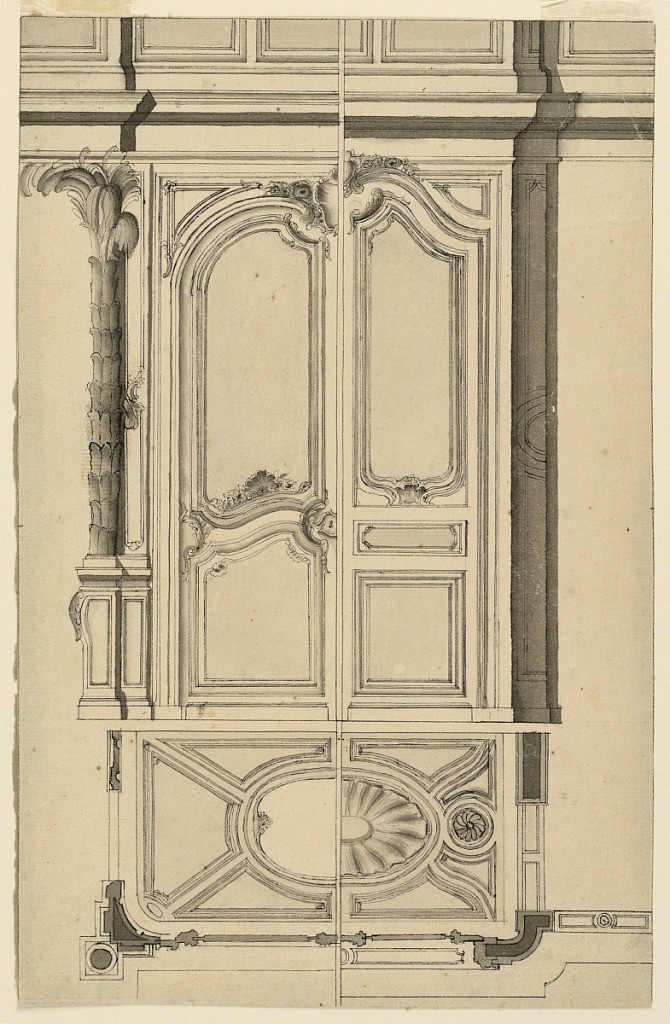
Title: Design for a door of an organ loft
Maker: F. Cornille, active 1740 - 1756
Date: after 1751
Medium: Pen and ink, brush and black ink wash
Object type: Drawing
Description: Variation of the designs of F.Cornille for Saint Roch in Paris of 1751, as engraved by A.Monchelet, plate 4.